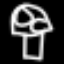
Label: mushroom